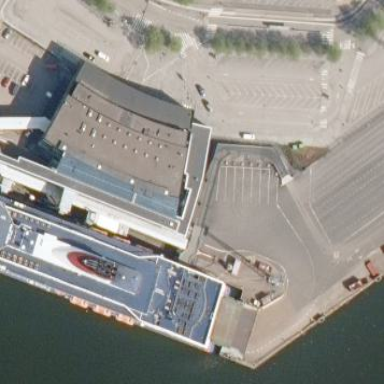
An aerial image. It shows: Building serving as ferry terminal station.